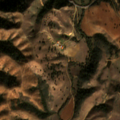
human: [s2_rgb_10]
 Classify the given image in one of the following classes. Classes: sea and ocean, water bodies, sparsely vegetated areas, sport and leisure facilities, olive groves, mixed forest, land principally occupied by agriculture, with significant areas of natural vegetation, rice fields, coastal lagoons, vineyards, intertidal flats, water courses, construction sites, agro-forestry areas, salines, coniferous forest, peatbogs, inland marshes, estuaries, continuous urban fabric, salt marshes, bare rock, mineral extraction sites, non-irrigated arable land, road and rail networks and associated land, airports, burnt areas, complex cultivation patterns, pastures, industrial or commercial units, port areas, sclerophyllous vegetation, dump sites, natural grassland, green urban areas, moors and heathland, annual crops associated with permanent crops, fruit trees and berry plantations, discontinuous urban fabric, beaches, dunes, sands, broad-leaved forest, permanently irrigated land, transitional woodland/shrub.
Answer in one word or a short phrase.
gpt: non-irrigated arable land, land principally occupied by agriculture, with significant areas of natural vegetation, agro-forestry areas, transitional woodland/shrub